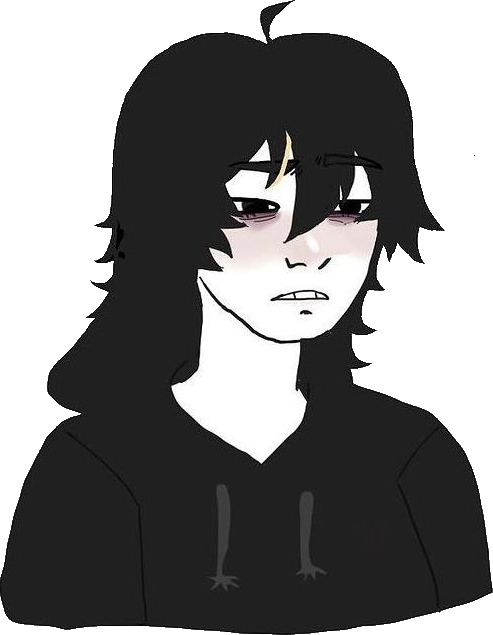
Label: 5_Twinkjak